Interaction volume radius: 5 \u00c5
Interaction volume height: 10 \u00c5
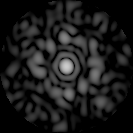
Disorder parameter: 0.8124